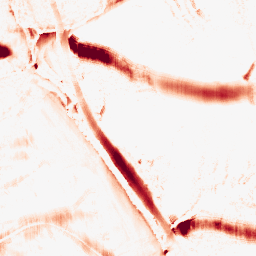
Category: morphological
Decomposition family: morphological_ellipse
Decomposition parameters: operation: opening
width: 30
height: 10
Upsampling method: edge_directed
Upsampling parameters: scale: 4
Upsampling scale: 4